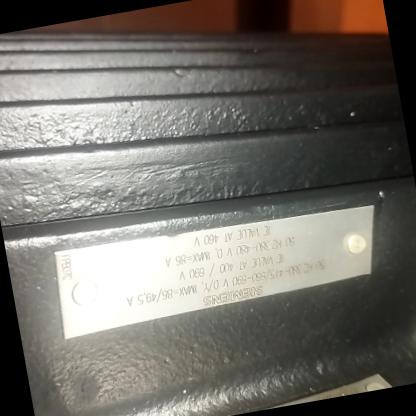
Klasa: tabliczka-znamionowa